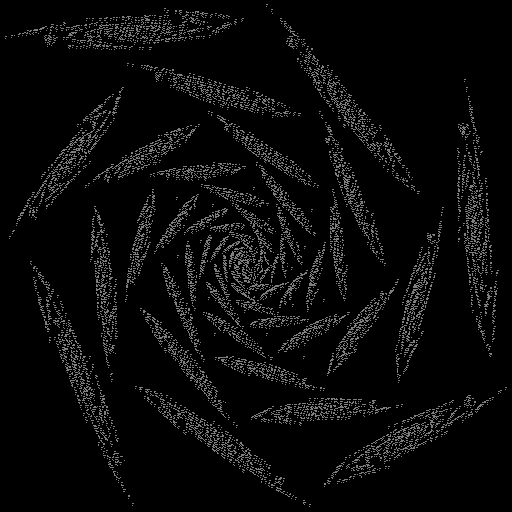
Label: rose